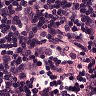
Metastatic tissue present: no